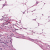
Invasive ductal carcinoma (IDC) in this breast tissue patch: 0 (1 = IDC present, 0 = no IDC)